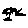
Label: flower